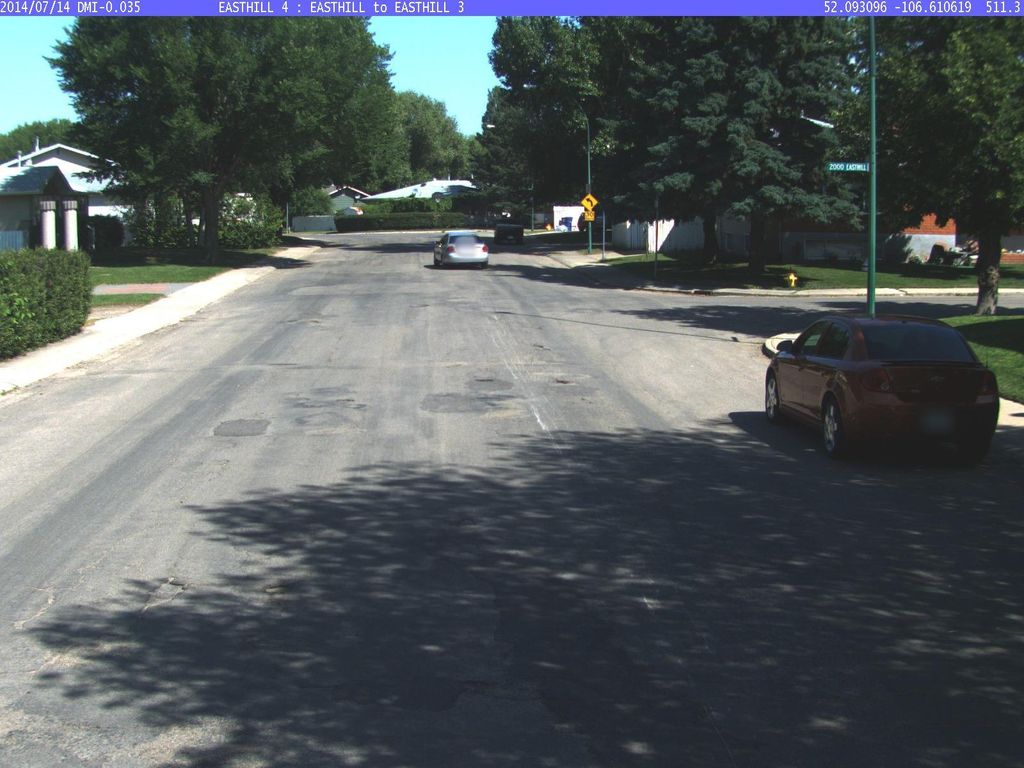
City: saskatoon